Question:
Trying to accomplish the above with Bootstrap. Ie. an image, that's partly cut-off to the left, that resizes with the window, and stays in the left column.
Given the following HTML:
'''
<div class="container">
<div class="row">
<div class="col-xs-6">
<img src="img.png" class="hero-img">
</div>
<div class="col-xs-6">
Lorem ipsum
</div>
</div>
</div>
'''
I tried the following CSS:
'''
.hero-img {
position: fixed;
left: -150px;
}
'''
However, as the screen gets resized, the image bleeds into the right column.
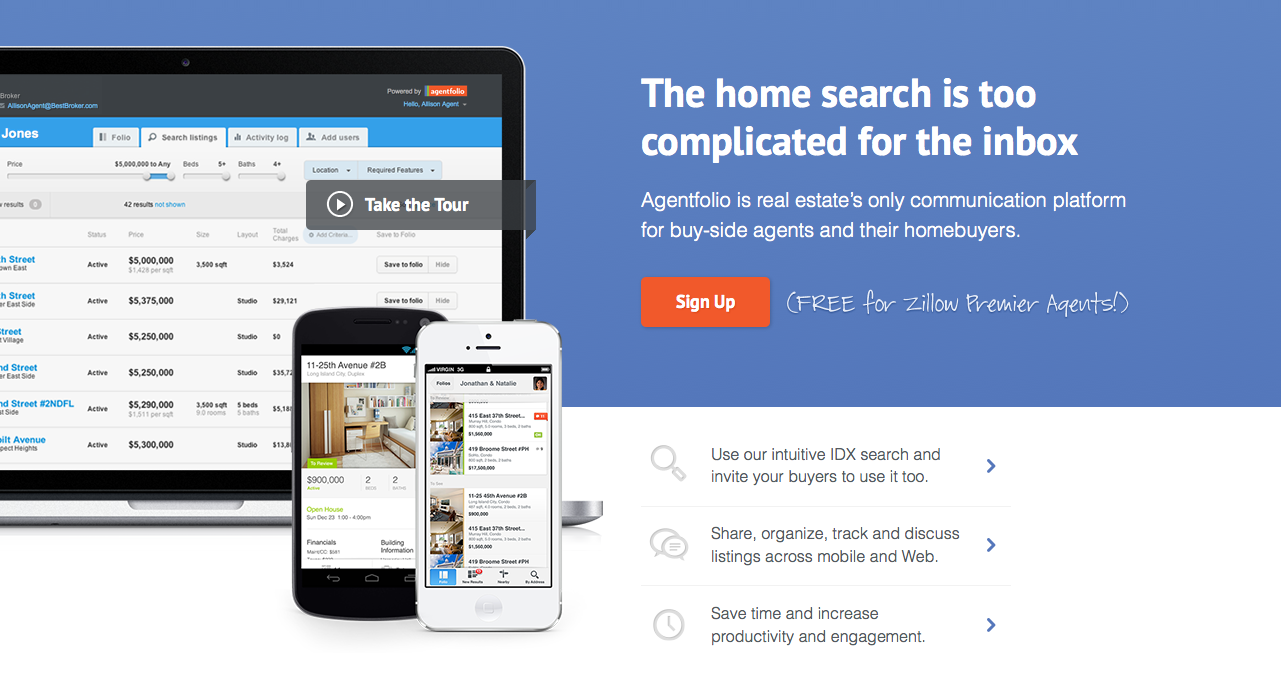
Answer: Set the width of the image to 100% of the width of the container then give it a negative left margin to move it 'off-canvas'. You could also consider changing the margin to be a percent so it gets smaller as your window width changes.
CSS
'''
.hero-img {
margin-left:-150px;
width:100%;
}
'''
Live example: <URL>